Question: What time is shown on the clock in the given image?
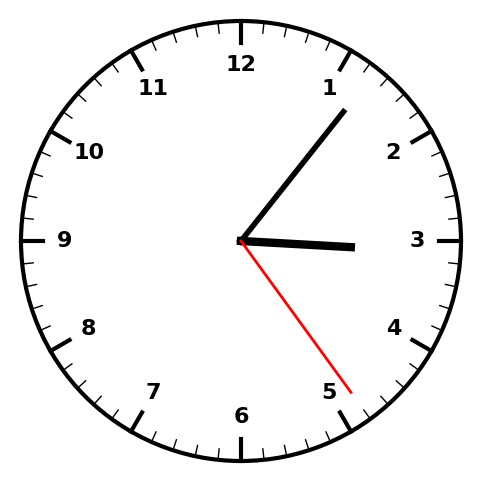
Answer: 03:06:24